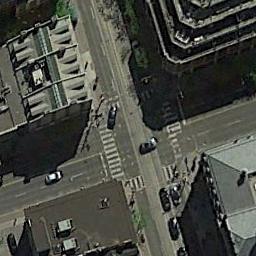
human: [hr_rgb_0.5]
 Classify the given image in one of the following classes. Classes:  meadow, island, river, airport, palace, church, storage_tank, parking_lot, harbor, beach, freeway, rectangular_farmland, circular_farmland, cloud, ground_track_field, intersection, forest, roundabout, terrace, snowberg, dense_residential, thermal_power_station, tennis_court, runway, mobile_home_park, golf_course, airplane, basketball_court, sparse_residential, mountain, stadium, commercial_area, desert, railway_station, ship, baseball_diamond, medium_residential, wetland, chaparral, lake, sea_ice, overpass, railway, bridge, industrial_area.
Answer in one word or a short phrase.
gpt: intersection